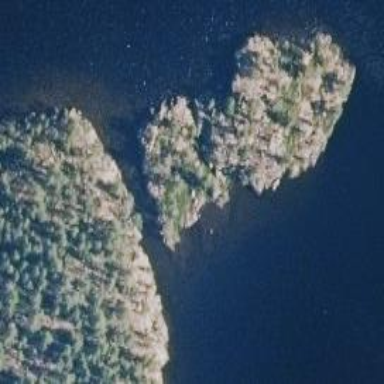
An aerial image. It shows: Islet made of bare rock.